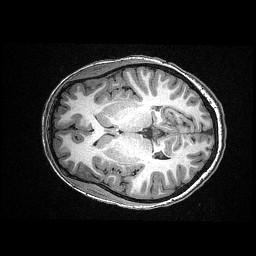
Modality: T1w
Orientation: axial
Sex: female
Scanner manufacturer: siemens
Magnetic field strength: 3 T
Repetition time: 2.3 s
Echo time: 0.00336 s